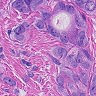
Metastatic tissue present: yes